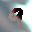
Label: 9